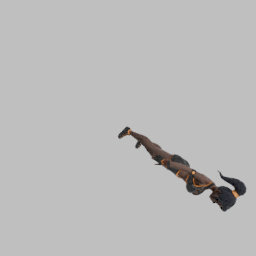
Label: people